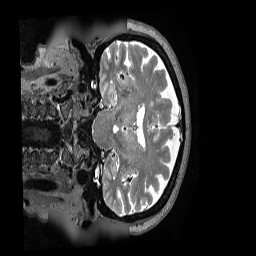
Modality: T2w
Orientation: coronal
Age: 76
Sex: female